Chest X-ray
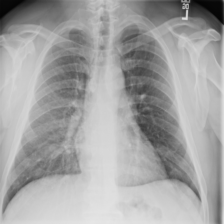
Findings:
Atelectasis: negative
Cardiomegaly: negative
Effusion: positive
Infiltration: negative
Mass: negative
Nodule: negative
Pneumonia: negative
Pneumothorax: negative
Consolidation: negative
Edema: negative
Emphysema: negative
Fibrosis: negative
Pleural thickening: negative
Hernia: negative